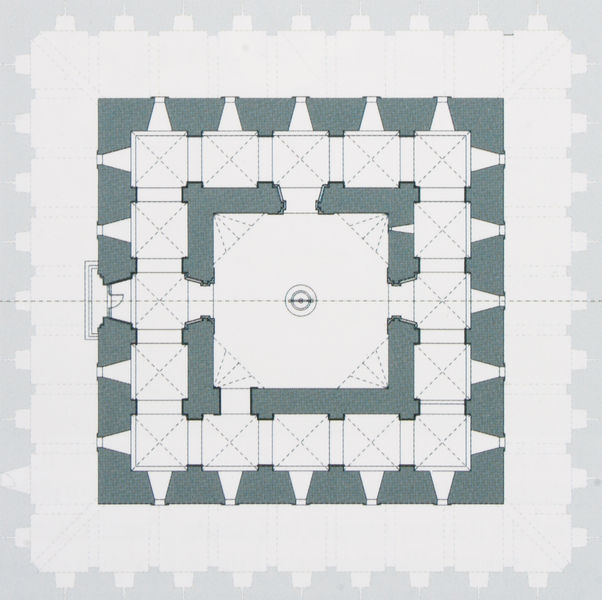
Titel: Palast Friedrichs II. in Lucera, Grundriss
Standort: Lucera
Institution: Kaiserpalast
Schlagwörter: blau, weiß, grün, fenster, grau, mitte, pfeiler, raum, schwarz, skizze, säule, säulen, tür, zeichnung, zimmer, gebäude, haus, architektur, kirche, decke, brunnen, kreis, turm, balkon, ecke, bogen, türen, flächen, mauer, grafik, graphik, linien, hof, vogelperspektive, joche, kuppel, treppe, symmetrie, innenansicht, stufen, striche, tor, halle, aufsicht, rechtecke, bögen, wände, eingang, gang, außen, innenhof, gewölbe, archtektur, kloster, kreuz, links, linie, symmetrisch, druck, schwarzweiß, kreise, räume, entwurf, zwickel, altar, kathedrale, ecken, quadrate, portal, kreuzrippen, kreuzrippengewölbe, kreuze, kreuzgewölbe, mauern, umlauf, zentral, plan, zentrum, mittelpunkt, kanten, quadrat, symetrisch, bau, labyrinth, achteck, eintritt, quadratisch, grundriss, kreuzgang, öffnungen, bauplan, zentralbau, winkel, zentralraum, atrium, entree, durchschnitt, naos, gestrichelt, trompe, klostergewölbe, trompen, gurtrippen, quardatisch